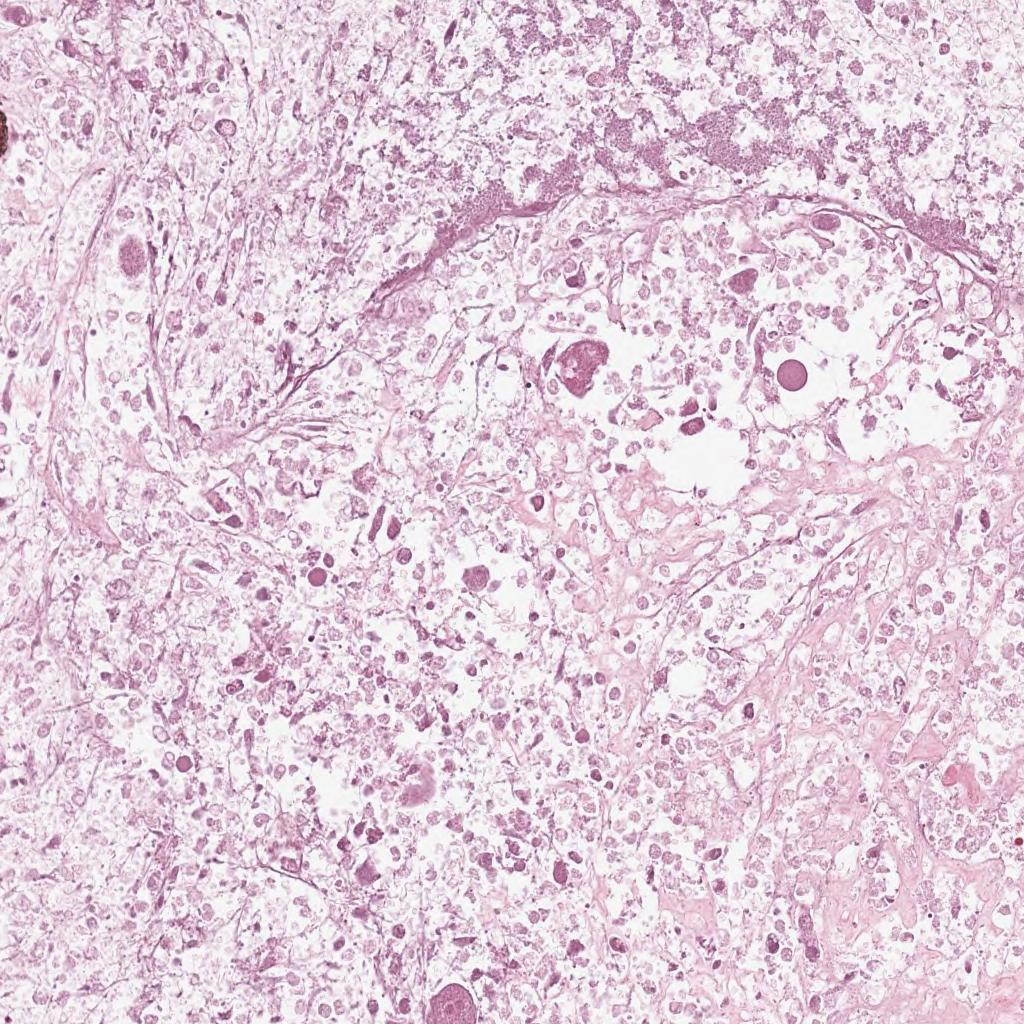
Label: Non-Viable-Tumor